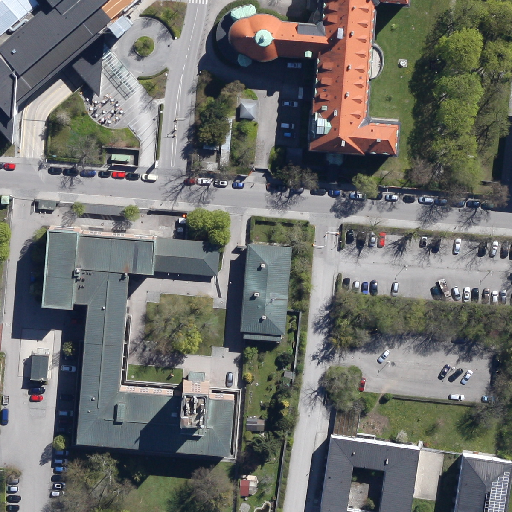
Referring expression: impervious surface